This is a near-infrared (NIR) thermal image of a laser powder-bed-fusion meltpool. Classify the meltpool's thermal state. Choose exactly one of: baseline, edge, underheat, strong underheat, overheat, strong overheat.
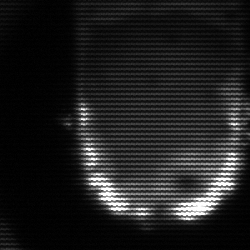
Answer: baseline